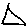
Label: triangle